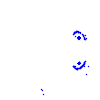
Particle: pion